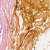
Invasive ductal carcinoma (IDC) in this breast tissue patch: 0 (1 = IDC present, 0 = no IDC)